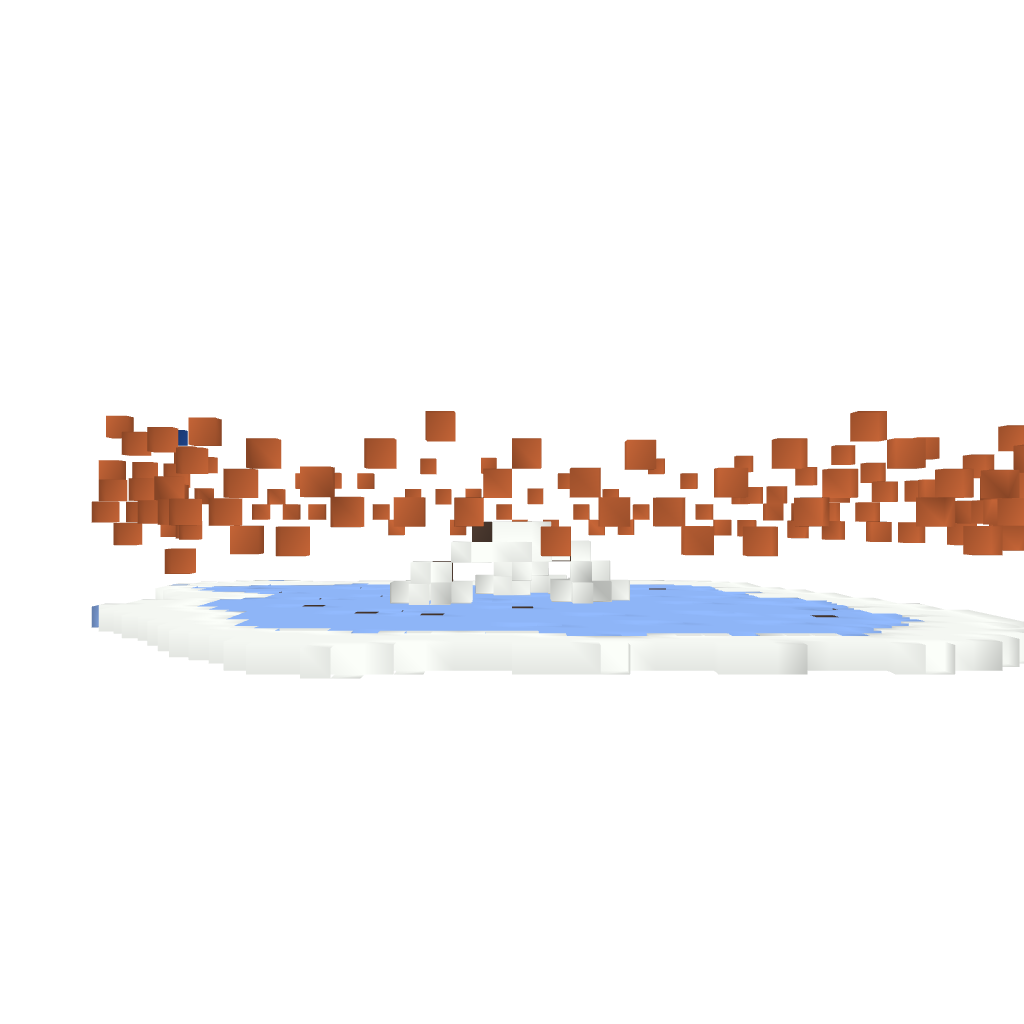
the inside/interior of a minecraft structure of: Ice Arena